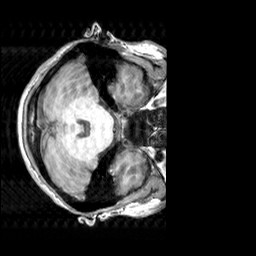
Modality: T1w
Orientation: axial
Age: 25
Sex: female
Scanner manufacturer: siemens
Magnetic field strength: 3 T
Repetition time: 2.3 s
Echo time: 0.00303 s